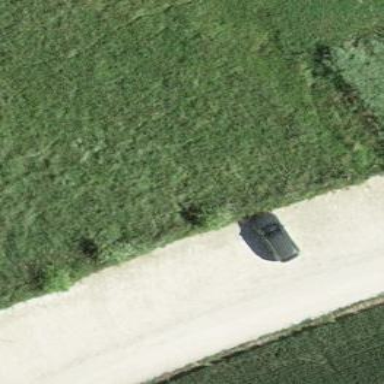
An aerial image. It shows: Parking area with fine gravel surface.